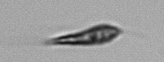
Label: Euglena